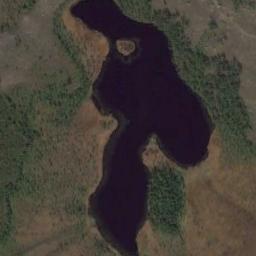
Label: lake